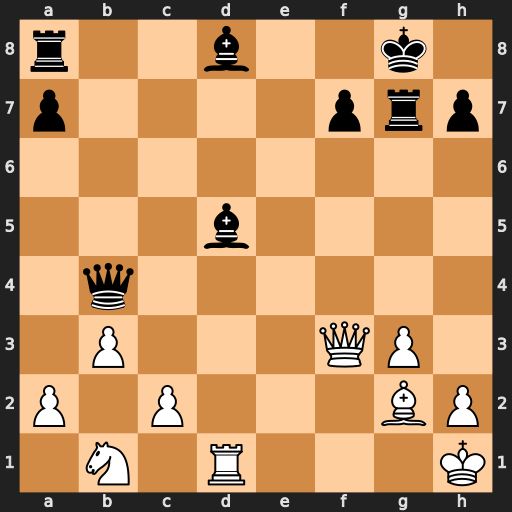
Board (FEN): r2b2k1/p4prp/8/3b4/1q6/1P3QP1/P1P3BP/1N1R3K
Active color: w
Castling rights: -
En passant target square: -
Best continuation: Qxd5 Rb8 Qxd8+ Rxd8 Rxd8+